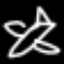
Label: airplane